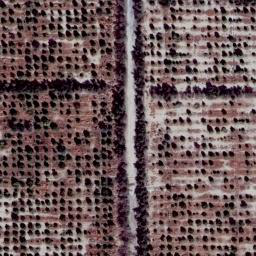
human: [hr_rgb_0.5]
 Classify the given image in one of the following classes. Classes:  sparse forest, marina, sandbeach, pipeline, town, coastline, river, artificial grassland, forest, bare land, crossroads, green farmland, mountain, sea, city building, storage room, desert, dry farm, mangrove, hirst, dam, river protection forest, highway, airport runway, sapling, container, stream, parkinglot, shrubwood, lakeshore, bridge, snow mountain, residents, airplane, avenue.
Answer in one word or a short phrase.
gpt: dry farm